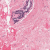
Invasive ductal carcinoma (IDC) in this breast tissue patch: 0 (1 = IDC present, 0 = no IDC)